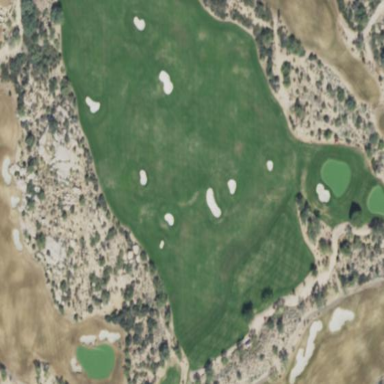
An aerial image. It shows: Driving range for golf on grass.